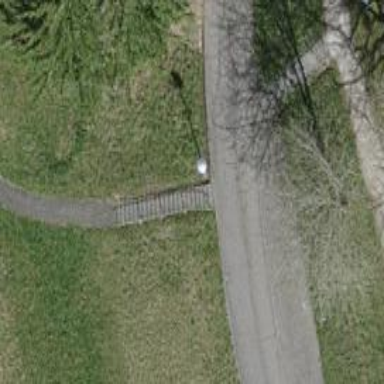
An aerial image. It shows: Set of steps on the road.